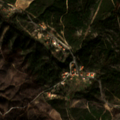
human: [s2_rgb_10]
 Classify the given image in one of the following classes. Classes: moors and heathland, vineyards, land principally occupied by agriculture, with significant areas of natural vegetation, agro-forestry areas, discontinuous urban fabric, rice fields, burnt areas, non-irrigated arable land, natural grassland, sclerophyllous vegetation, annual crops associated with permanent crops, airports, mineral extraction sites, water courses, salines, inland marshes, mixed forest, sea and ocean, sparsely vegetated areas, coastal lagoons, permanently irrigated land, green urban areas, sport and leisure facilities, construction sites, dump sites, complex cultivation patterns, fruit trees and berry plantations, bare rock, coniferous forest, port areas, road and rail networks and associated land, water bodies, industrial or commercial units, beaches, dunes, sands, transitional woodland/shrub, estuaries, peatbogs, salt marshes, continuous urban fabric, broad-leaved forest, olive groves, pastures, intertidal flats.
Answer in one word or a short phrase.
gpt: transitional woodland/shrub